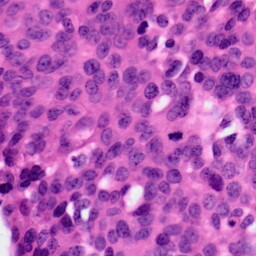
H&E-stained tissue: Ovarian